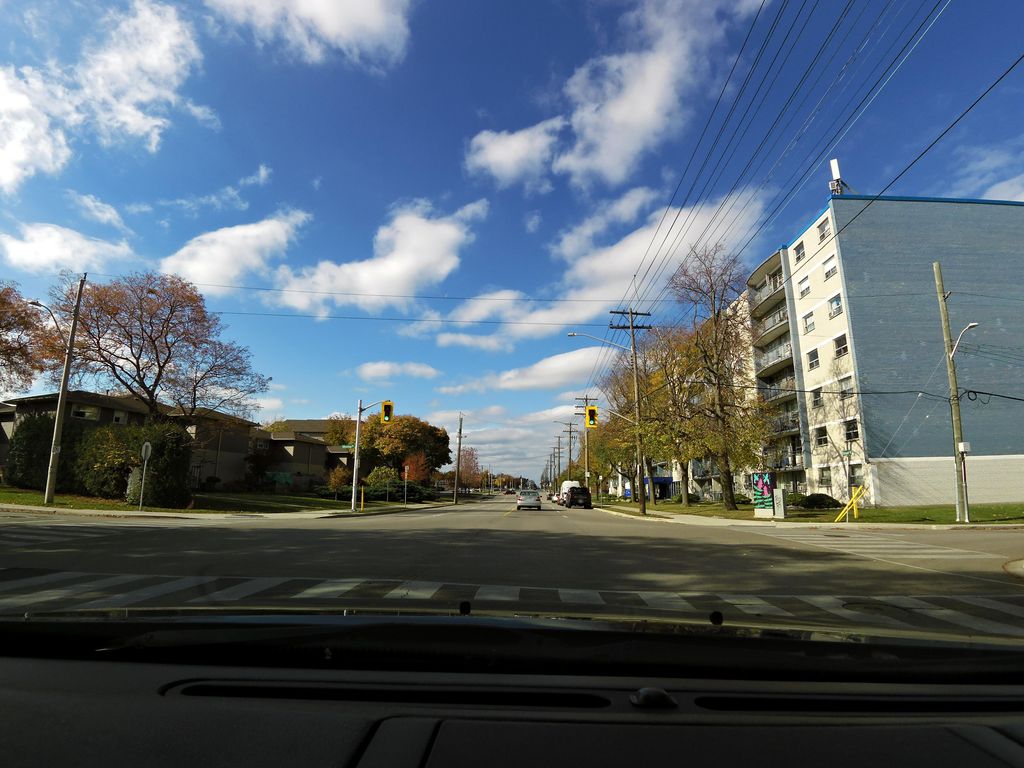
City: hamilton